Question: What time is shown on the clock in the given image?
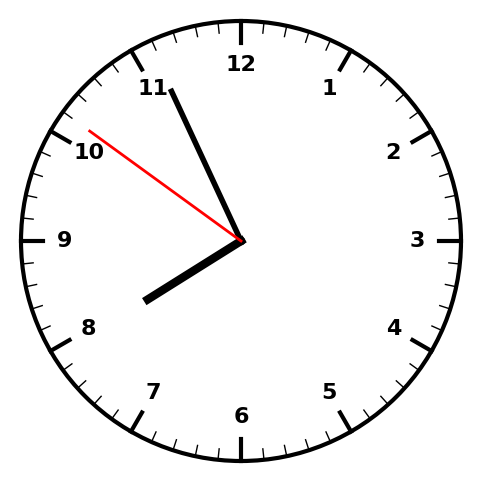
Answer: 07:55:51